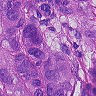
Metastatic tissue present: yes